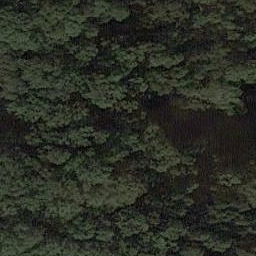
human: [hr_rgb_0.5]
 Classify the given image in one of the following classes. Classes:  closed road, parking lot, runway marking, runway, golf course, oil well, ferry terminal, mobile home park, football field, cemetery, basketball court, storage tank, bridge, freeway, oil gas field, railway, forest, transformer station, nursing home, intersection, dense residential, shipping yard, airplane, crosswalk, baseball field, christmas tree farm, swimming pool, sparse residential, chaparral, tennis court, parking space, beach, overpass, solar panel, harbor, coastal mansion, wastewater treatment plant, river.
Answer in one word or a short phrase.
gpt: forest